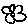
Label: flower